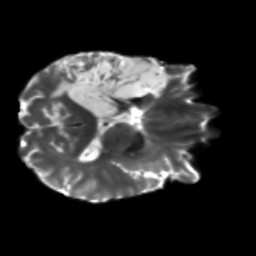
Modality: T2w
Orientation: axial
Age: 41
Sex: male
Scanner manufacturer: siemens
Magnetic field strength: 3 T
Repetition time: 5.47 s
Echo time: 0.0854 s